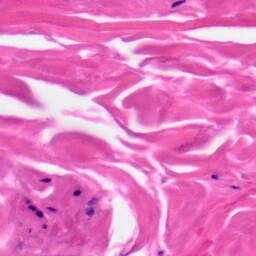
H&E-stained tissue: Skin